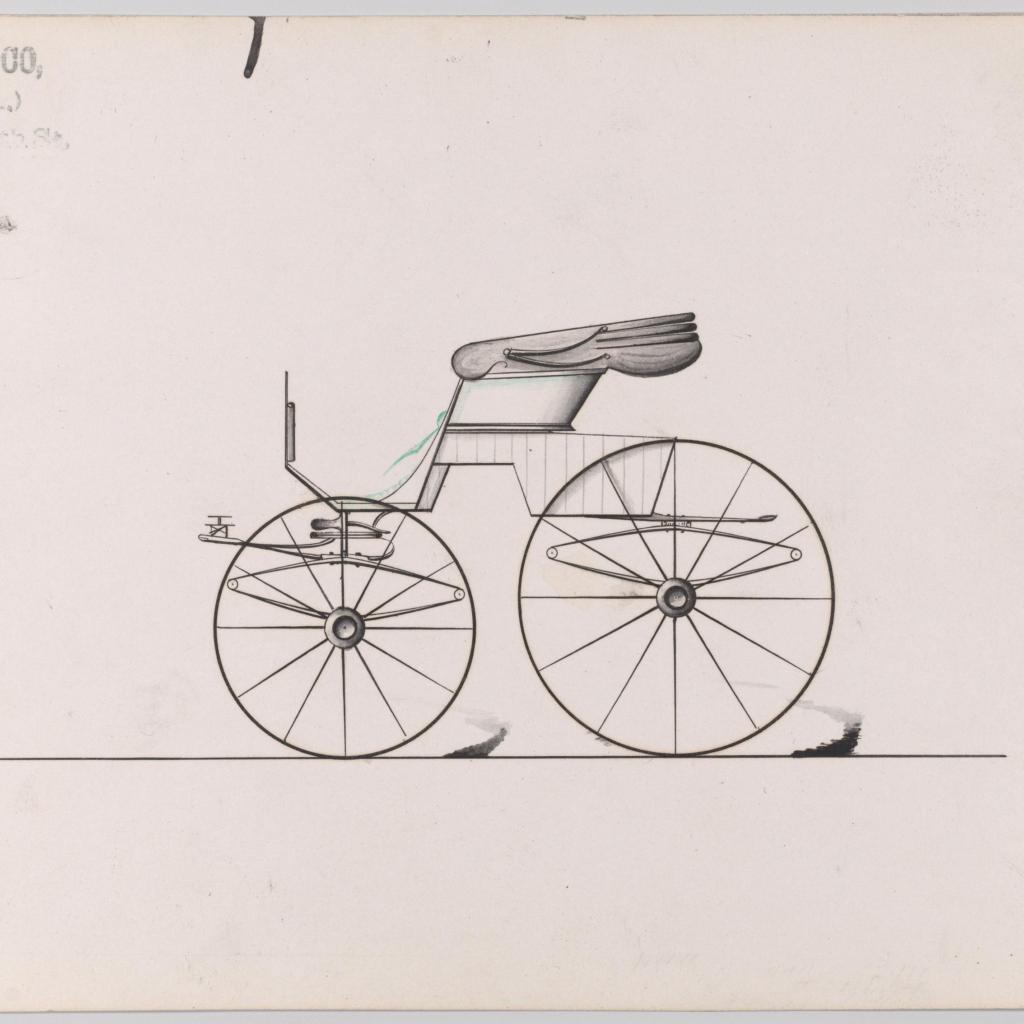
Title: Design for Road Wagon, no. 3190a
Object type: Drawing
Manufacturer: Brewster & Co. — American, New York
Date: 1875
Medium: Pen and black ink, watercolor and gouache
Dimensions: sheet: 6 1/4 x 9 5/16 in. (15.9 x 23.7 cm)
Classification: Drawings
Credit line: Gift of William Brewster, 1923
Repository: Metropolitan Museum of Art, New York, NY